Interaction volume radius: 5 \u00c5
Interaction volume height: 10 \u00c5
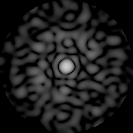
Disorder parameter: 0.8545